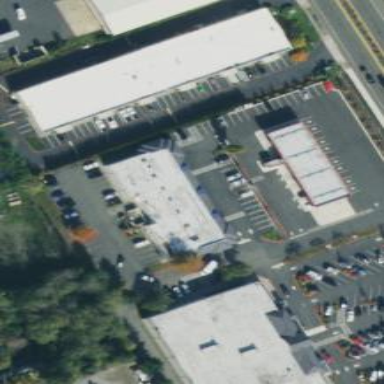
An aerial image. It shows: Veterinary facility.